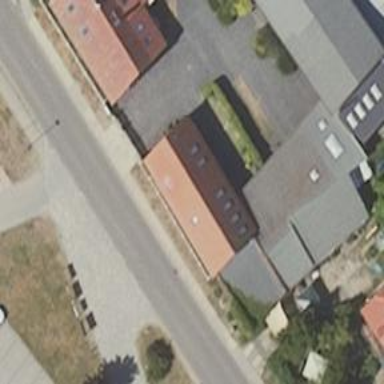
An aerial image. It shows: Residential road.